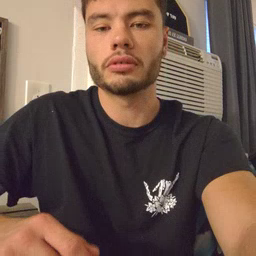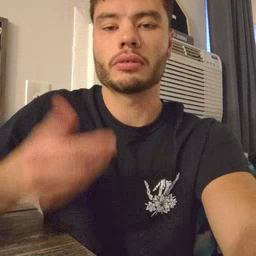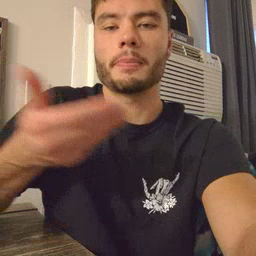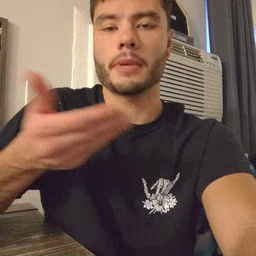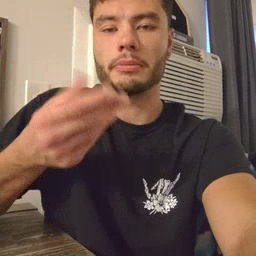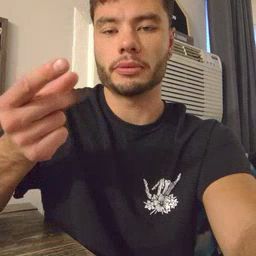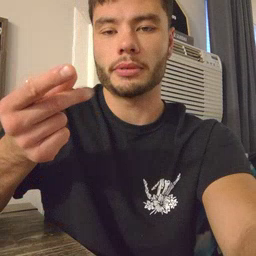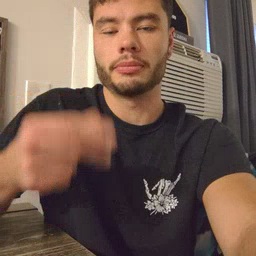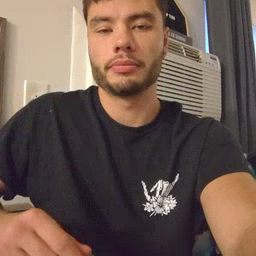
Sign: puppy